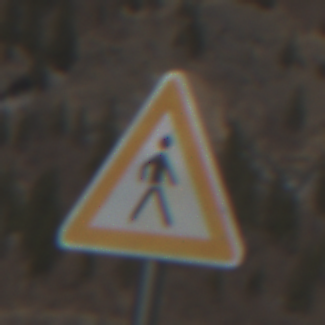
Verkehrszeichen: FussgaengerLinks
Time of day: MorningAfternoon
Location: Outdoor (Nature)
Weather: PartlyCloudy
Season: NotSpecified
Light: Natural